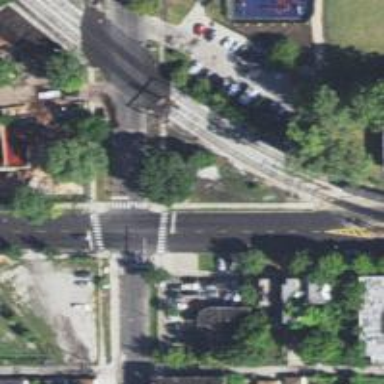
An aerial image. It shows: Crossing footway with zebra markings.